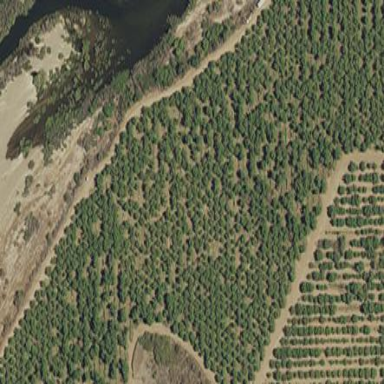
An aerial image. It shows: Orchard filled with almond trees.